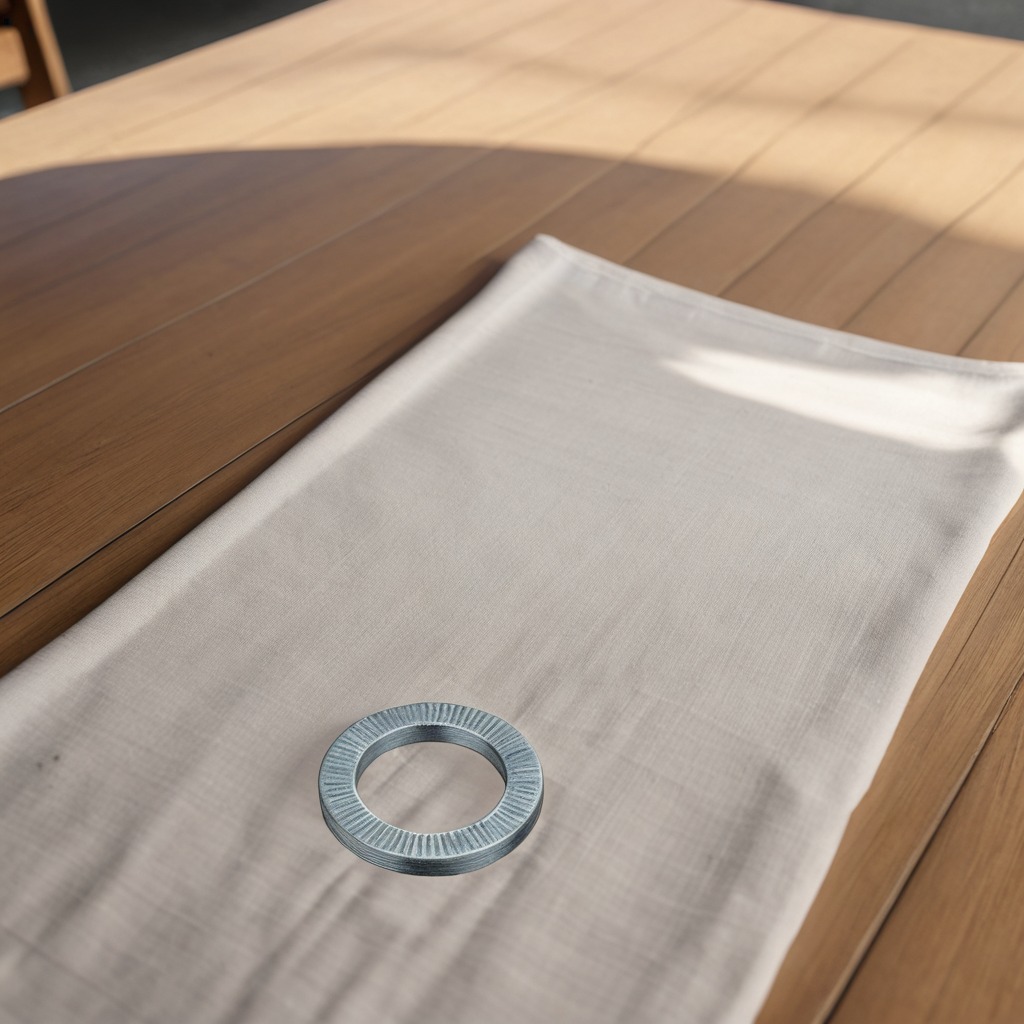
A flat metal washer lying on a wooden table in an outdoor workshop during daytime bright natural light soft shadows worn but beneath the cloth.